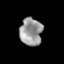
Tissue: prostate
Cell type: T cells
Senescence score: 0.3596
Nuclear area (px): 603
Mean DAPI intensity: 153.002